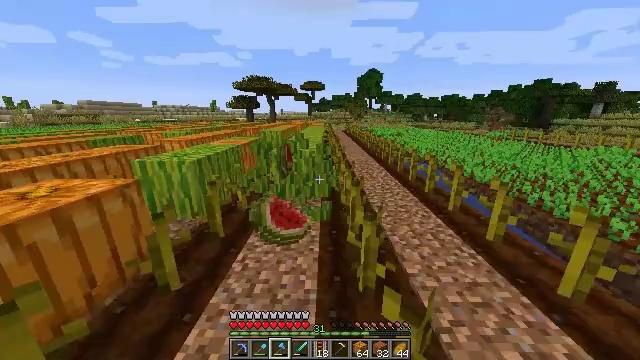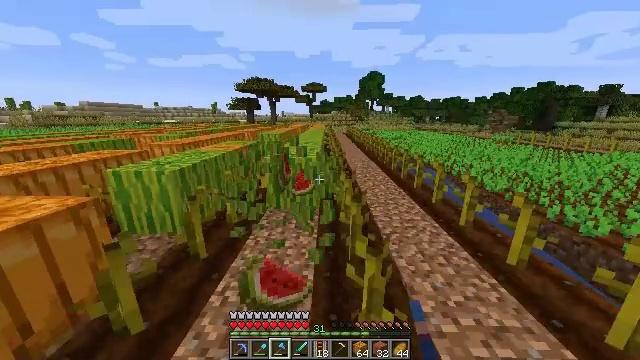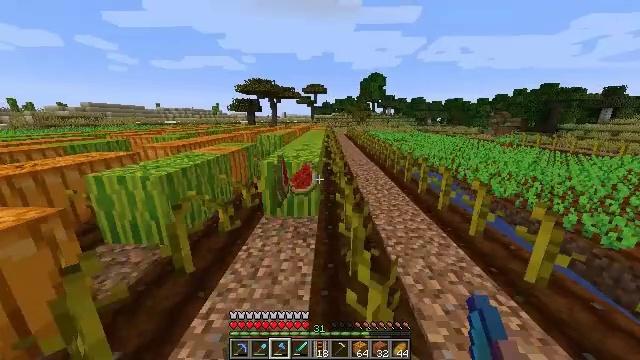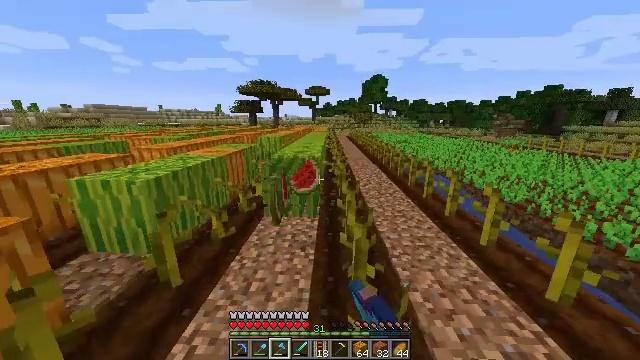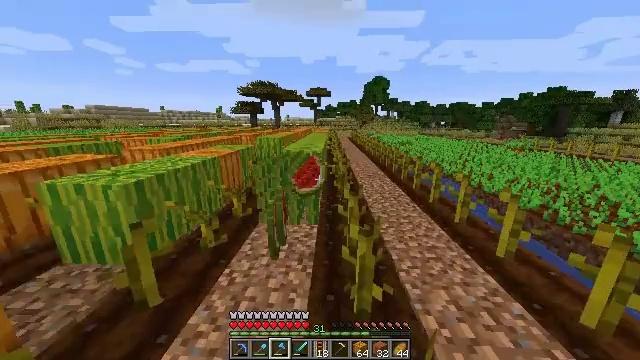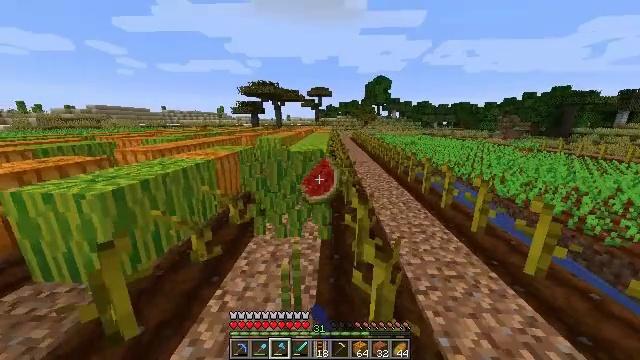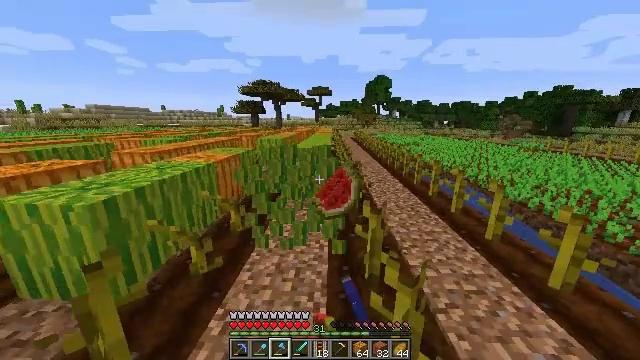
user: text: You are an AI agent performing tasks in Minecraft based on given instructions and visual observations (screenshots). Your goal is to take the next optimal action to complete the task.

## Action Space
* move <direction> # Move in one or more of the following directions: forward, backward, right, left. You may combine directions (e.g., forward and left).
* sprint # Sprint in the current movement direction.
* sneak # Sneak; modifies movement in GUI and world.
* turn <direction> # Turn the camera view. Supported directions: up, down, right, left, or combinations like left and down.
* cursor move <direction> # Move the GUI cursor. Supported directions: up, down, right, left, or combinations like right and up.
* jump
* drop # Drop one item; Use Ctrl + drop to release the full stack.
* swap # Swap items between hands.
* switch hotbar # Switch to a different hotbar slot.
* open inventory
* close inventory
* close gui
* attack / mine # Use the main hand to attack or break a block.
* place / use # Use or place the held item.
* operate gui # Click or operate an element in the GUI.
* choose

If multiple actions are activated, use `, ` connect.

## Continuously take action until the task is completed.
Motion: motion action
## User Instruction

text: Detach the attached melon stem from the melon.
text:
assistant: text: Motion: move forward, sprint, attack / mine
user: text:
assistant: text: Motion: move forward, sprint, attack / mine
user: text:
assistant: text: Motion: move forward, sprint, attack / mine
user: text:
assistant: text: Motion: move forward, sprint, attack / mine
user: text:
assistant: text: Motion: move forward and move left, sprint, attack / mine
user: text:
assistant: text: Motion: move forward and move left, sprint, attack / mine
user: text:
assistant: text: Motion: sprint, attack / mine